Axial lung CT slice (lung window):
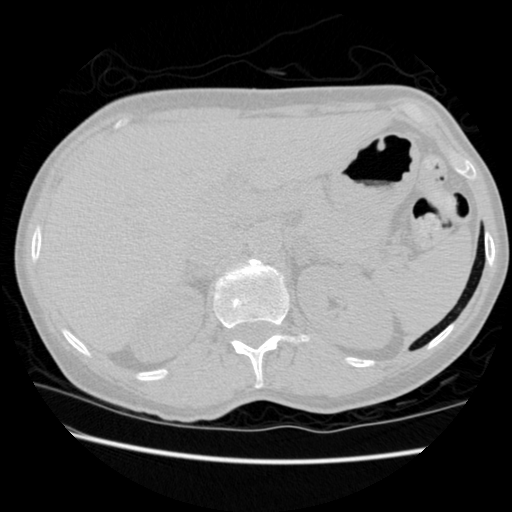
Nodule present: no